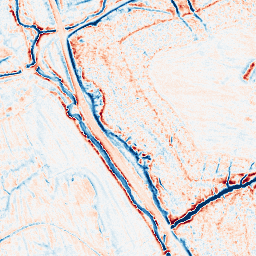
Category: edge_preserving
Decomposition family: anisotropic_diffusion
Decomposition parameters: iterations: 50
kappa: 50
gamma: 0.05
Upsampling method: quadratic
Upsampling parameters: scale: 4
Upsampling scale: 4